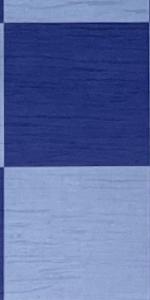
Label: Empty